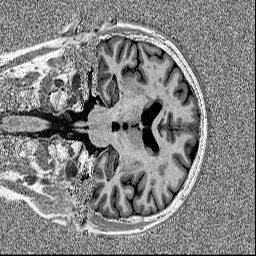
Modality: MP2RAGE
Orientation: coronal
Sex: female